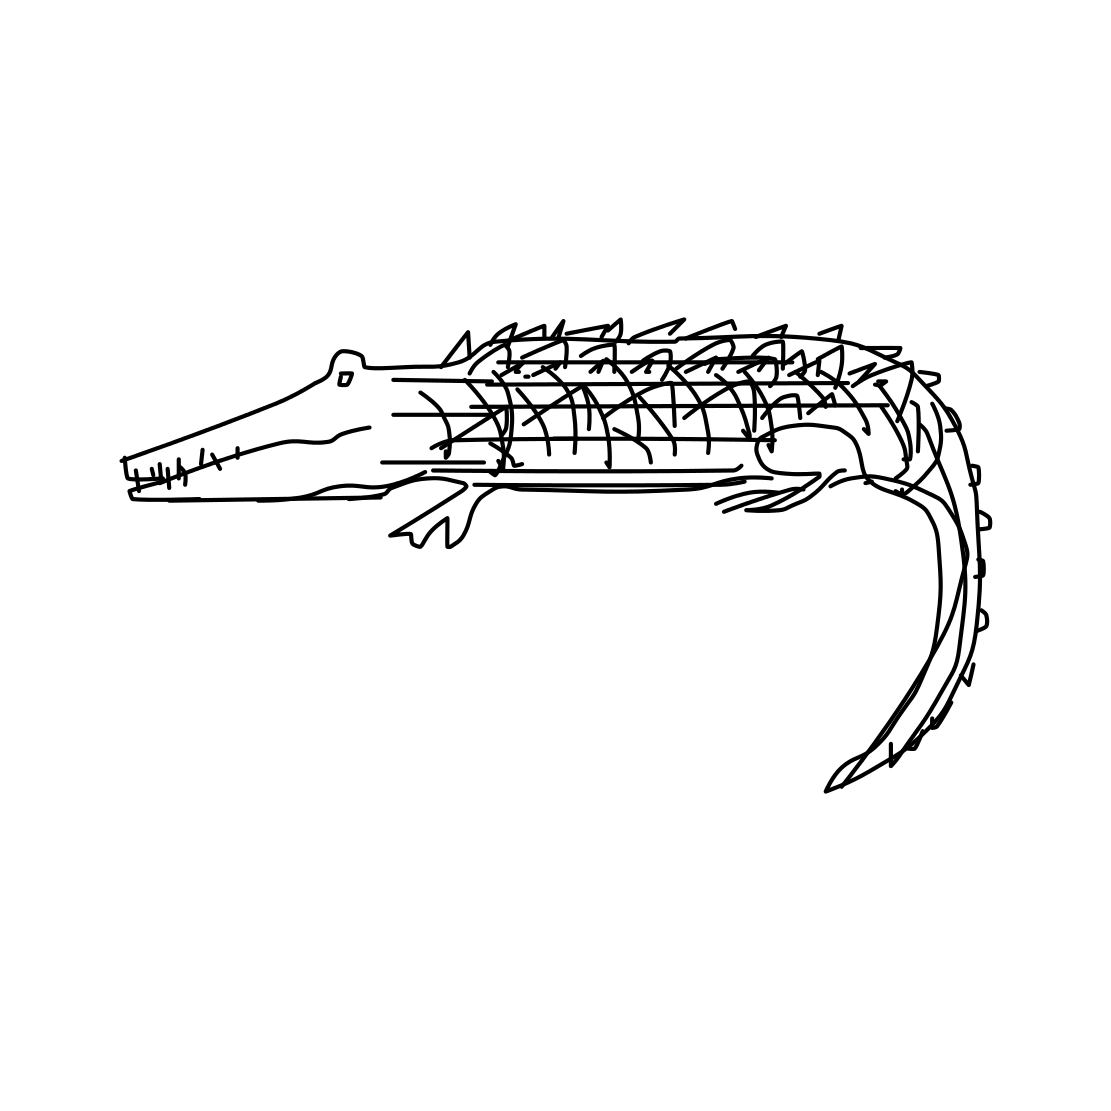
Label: crocodile